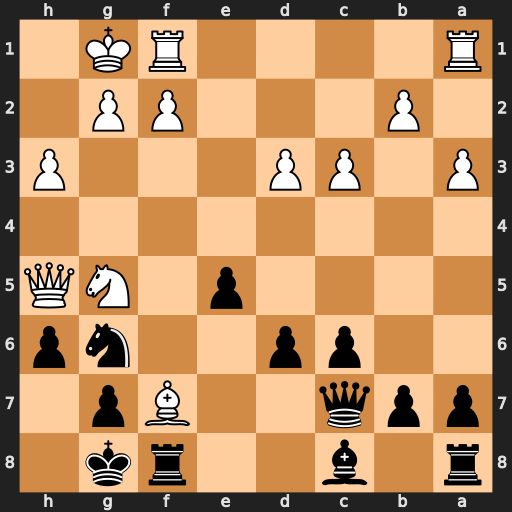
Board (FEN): r1b2rk1/ppq2Bp1/2pp2np/4p1NQ/8/P1PP3P/1P3PP1/R4RK1
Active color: b
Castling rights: -
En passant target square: -
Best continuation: Rxf7 Nxf7 Qxf7